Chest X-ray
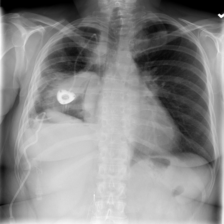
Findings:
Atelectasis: negative
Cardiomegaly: negative
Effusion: negative
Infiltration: negative
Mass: negative
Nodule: positive
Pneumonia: negative
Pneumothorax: negative
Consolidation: negative
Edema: negative
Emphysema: negative
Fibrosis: negative
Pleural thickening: negative
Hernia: negative